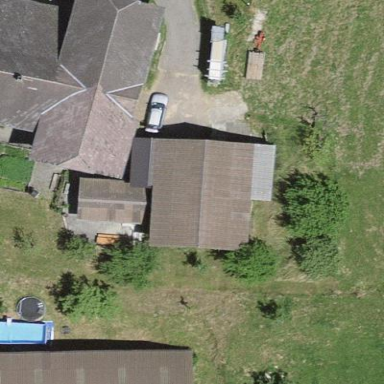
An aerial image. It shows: Shed.